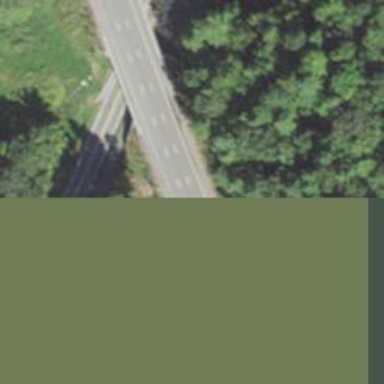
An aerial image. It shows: Motorway.